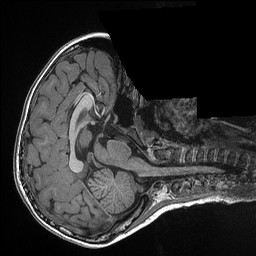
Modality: T1w
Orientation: axial
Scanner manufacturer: siemens
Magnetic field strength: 3 T
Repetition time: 2.3 s
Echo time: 0.00298 s